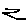
Label: zigzag